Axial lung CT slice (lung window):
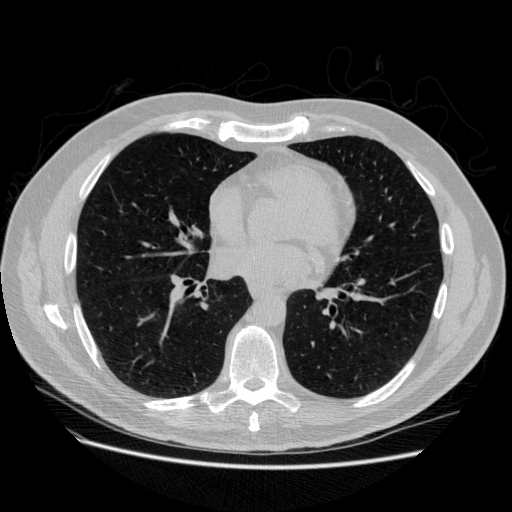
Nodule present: no